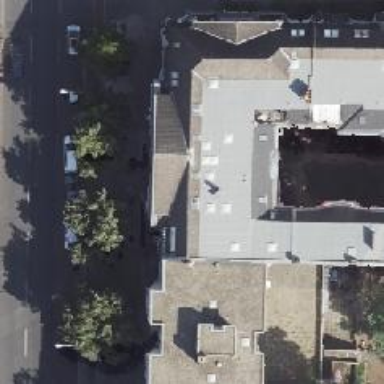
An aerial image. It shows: Pub.